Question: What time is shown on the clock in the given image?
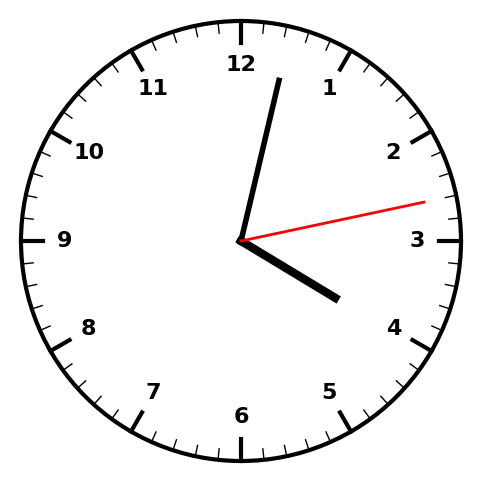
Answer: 04:02:13